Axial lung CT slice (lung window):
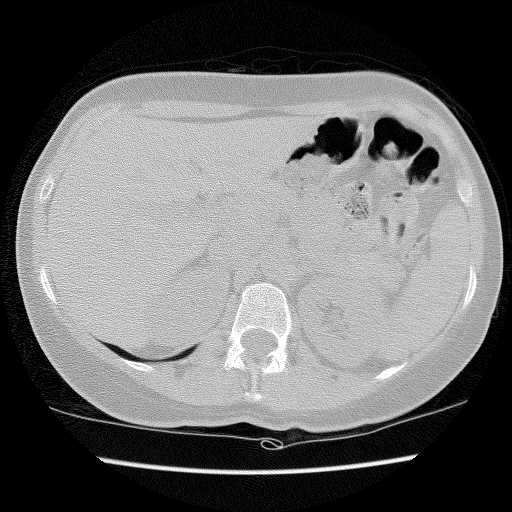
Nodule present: no